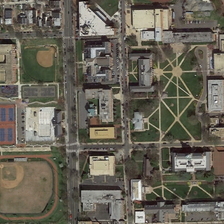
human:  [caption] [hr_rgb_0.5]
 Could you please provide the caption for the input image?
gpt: many buildings and green plants are in a school with two baseball fields and some tennis courts .

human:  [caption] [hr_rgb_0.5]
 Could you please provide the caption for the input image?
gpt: many buildings and green plants are in a school with two baseball fields and some tennis courts .

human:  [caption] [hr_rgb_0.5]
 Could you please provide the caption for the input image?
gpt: many buildings and green plants are in a school with two baseball fields and some tennis courts .

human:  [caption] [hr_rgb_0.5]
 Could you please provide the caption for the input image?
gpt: many buildings and green plants are in a school with two baseball fields and some tennis courts .

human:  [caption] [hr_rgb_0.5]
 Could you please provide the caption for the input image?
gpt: many buildings and green plants are in a school with two baseball fields and some tennis courts .